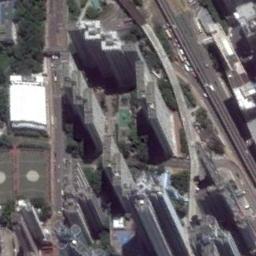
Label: commercial_area